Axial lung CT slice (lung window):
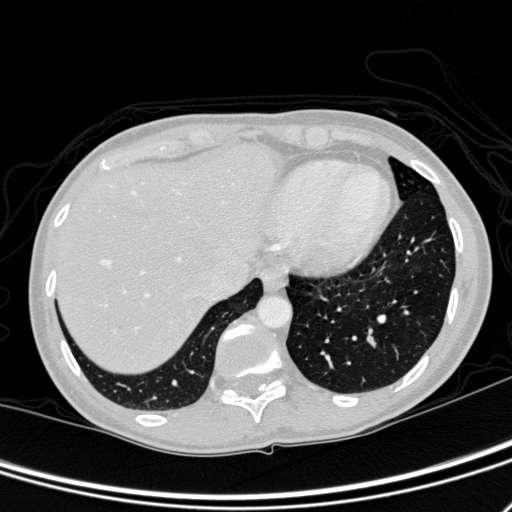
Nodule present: no